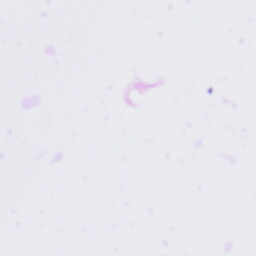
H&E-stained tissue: Tonsil